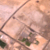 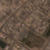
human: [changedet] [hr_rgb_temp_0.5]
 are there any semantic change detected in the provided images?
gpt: New constructions were created in the desert.